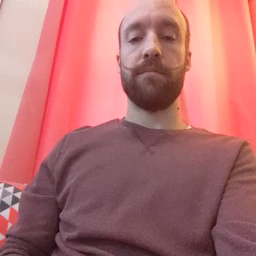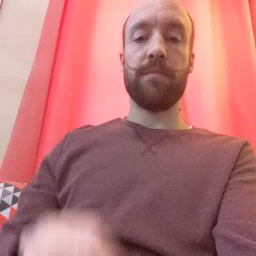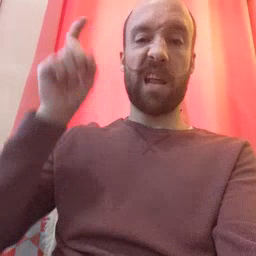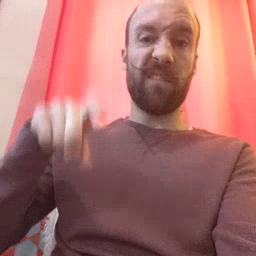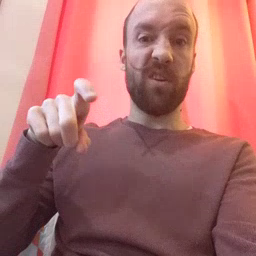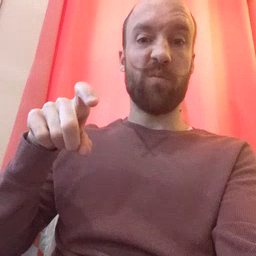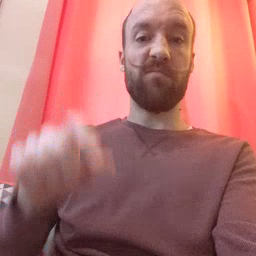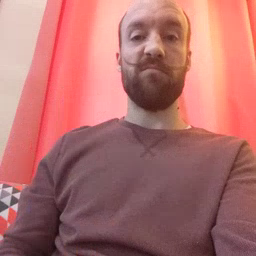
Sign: haveto